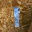
Label: 1